Interaction volume radius: 10 \u00c5
Interaction volume height: 10 \u00c5
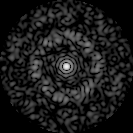
Disorder parameter: 0.8772